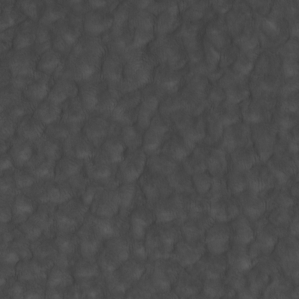
Label: non_frost